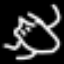
Label: frog